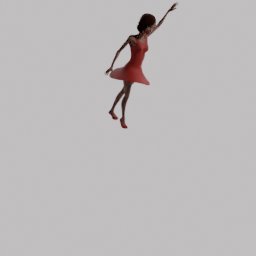
Label: people